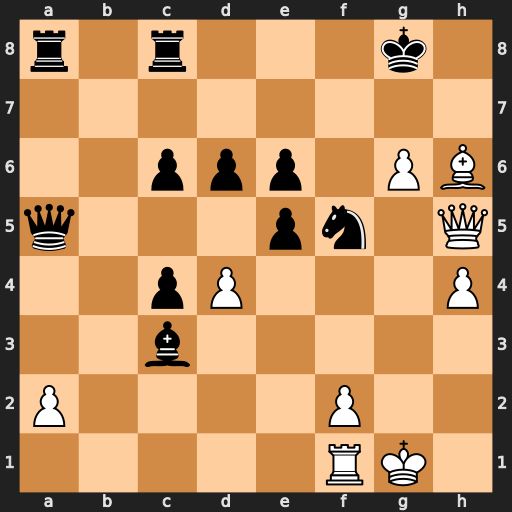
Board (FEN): r1r3k1/8/2ppp1PB/q3pn1Q/2pP3P/2b5/P4P2/5RK1
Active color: w
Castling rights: -
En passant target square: -
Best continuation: Bg5 Rc7 Bf6 Rg7 Bxg7 Nxg7 Qh7+